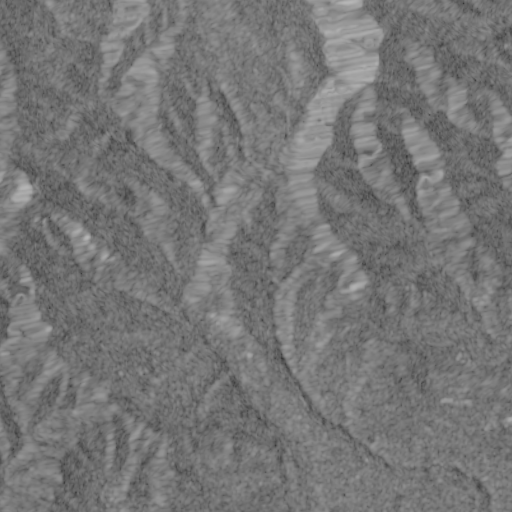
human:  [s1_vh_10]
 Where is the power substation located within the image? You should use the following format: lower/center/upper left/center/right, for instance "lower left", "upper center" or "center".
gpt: The power substation is located in the lower right of the image.
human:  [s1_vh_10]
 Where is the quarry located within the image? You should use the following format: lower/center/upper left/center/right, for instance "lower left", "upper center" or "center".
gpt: The quarry is located in the upper right of the image.
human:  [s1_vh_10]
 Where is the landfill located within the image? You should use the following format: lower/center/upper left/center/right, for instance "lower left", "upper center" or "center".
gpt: There is no landfill in the image.

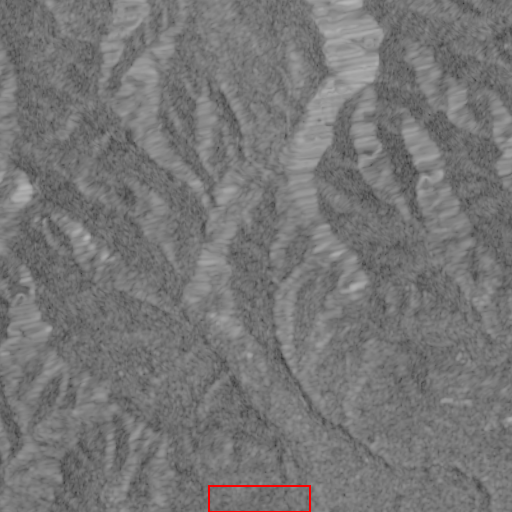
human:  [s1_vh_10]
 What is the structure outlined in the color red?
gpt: The structure outlined in red is a crop field.
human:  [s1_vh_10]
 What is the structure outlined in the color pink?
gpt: There is no pink outline.